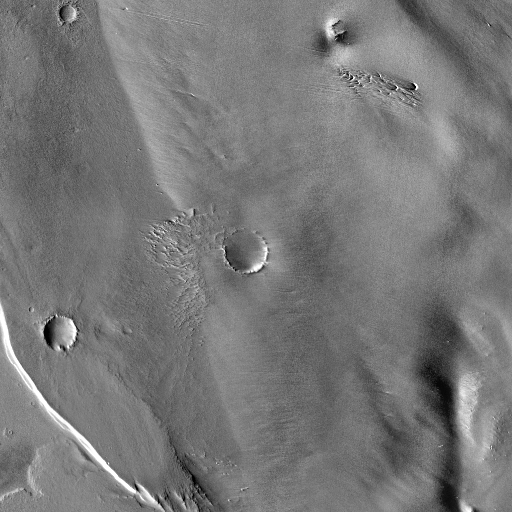
Crater classes present: Background, Other